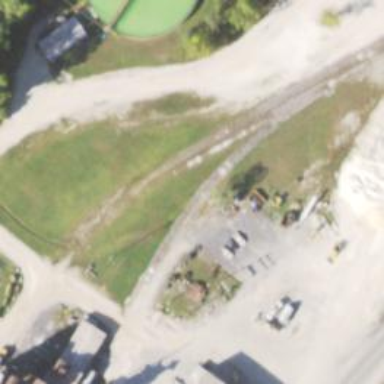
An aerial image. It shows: Rail spur service.